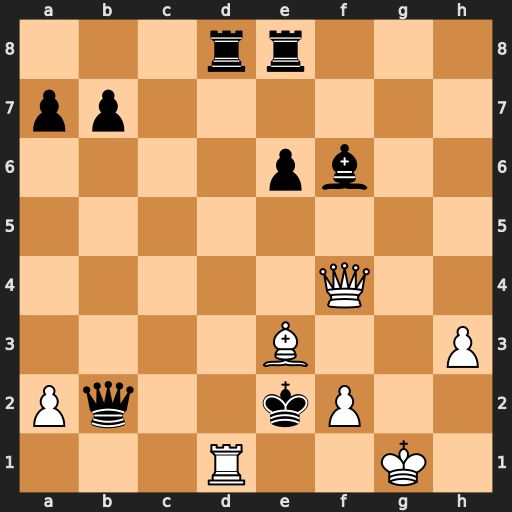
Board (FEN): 3rr3/pp6/4pb2/8/5Q2/4B2P/Pq2kP2/3R2K1
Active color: w
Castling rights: -
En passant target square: -
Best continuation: Qg4#